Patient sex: F
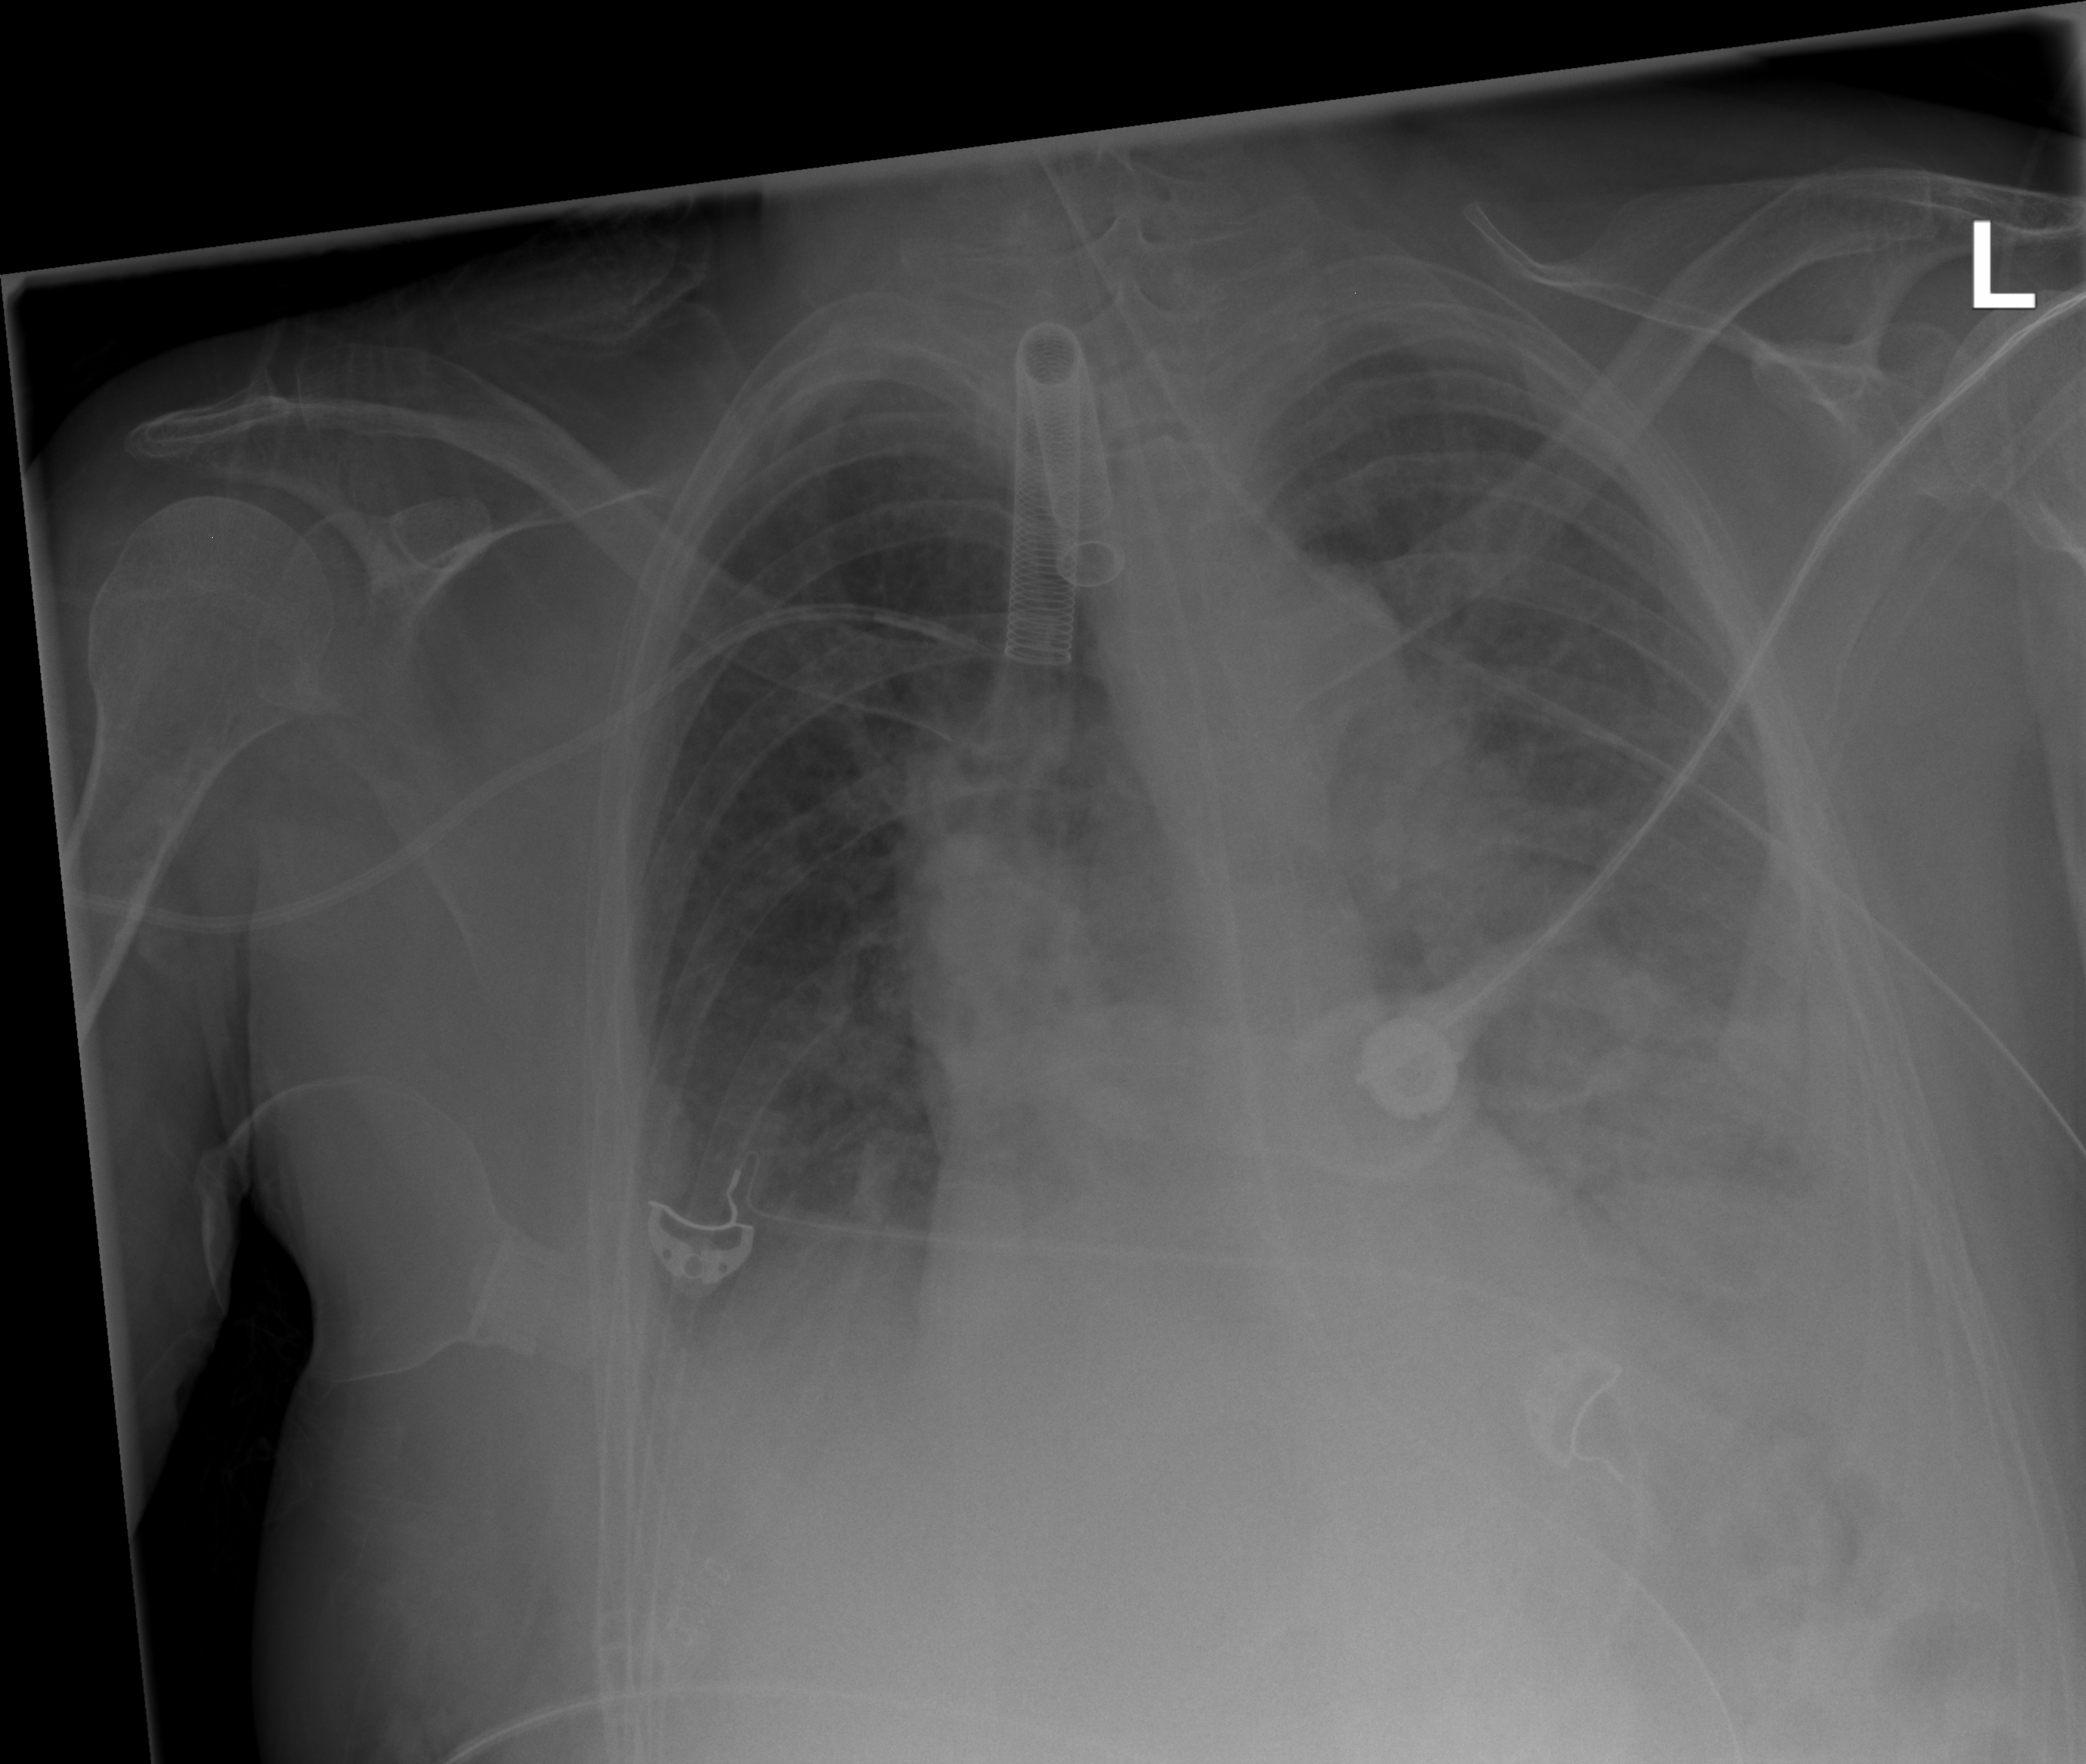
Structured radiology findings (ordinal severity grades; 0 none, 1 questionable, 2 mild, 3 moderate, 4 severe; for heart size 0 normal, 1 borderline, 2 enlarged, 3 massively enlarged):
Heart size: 0
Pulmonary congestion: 0
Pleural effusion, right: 2
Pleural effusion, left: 2
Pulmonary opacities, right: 1
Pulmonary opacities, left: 2
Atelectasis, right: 2
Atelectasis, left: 2